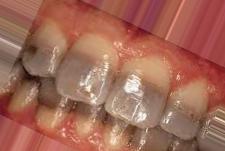
Condition: Tooth Discoloration